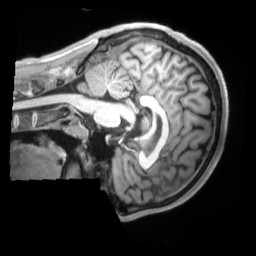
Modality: T1w
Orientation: sagittal
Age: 19
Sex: male
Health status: ill
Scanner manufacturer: siemens
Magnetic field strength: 3 T
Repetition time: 2.2 s
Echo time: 0.00157 s